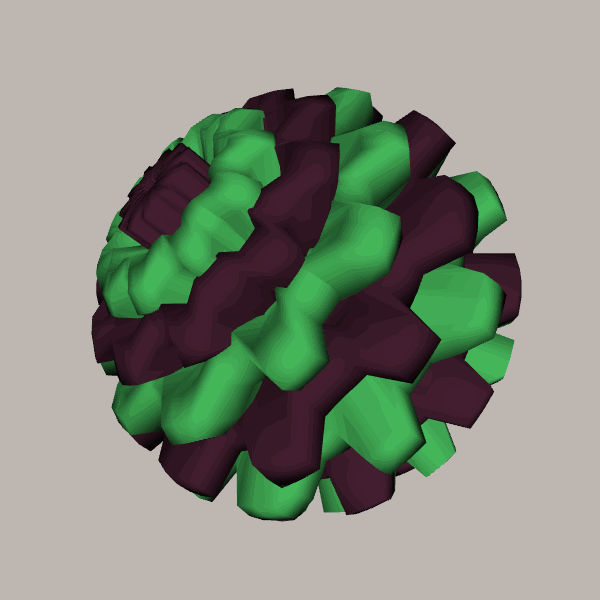
Background: light